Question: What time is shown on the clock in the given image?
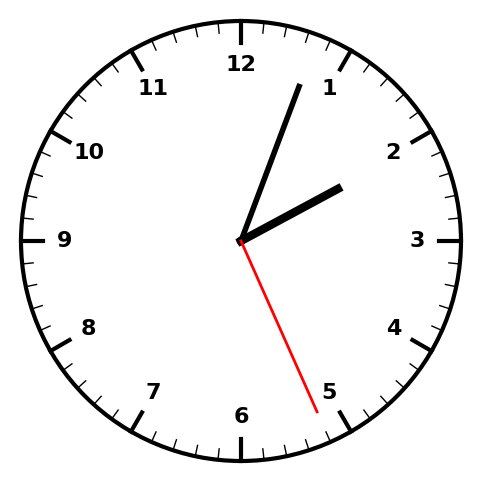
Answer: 02:03:26